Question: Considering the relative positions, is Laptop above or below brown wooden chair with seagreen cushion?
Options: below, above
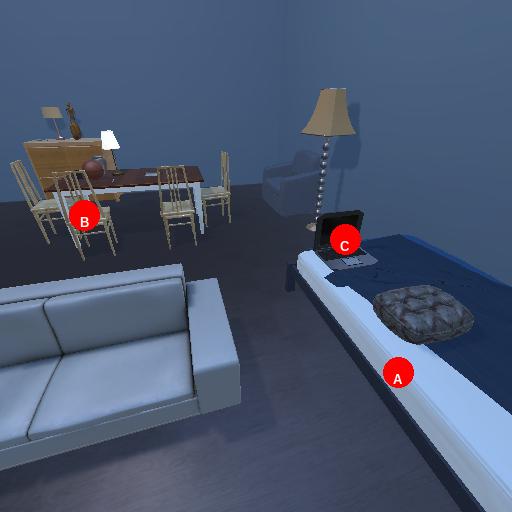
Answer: below